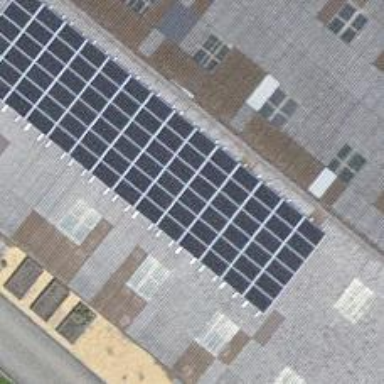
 consisting of solar photovoltaic panels."